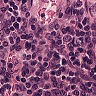
Metastatic tissue present: no